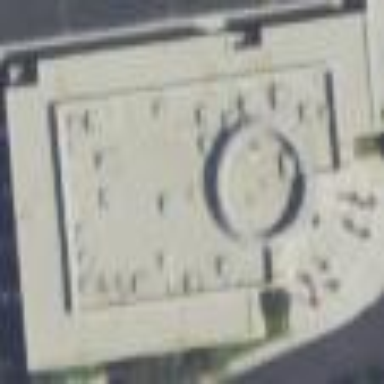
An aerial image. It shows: Retail building.